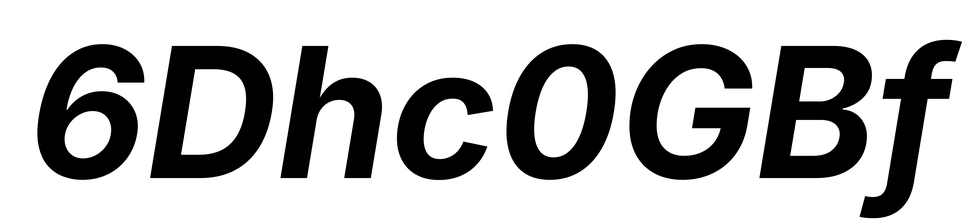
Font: Inter-Italic_Bold_Italic